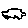
Label: car